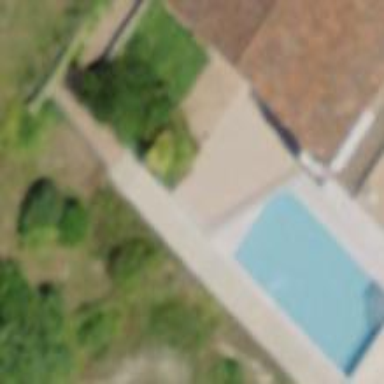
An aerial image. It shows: Swimming pool located in leisure land.